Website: walmart
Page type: delivery-shipping
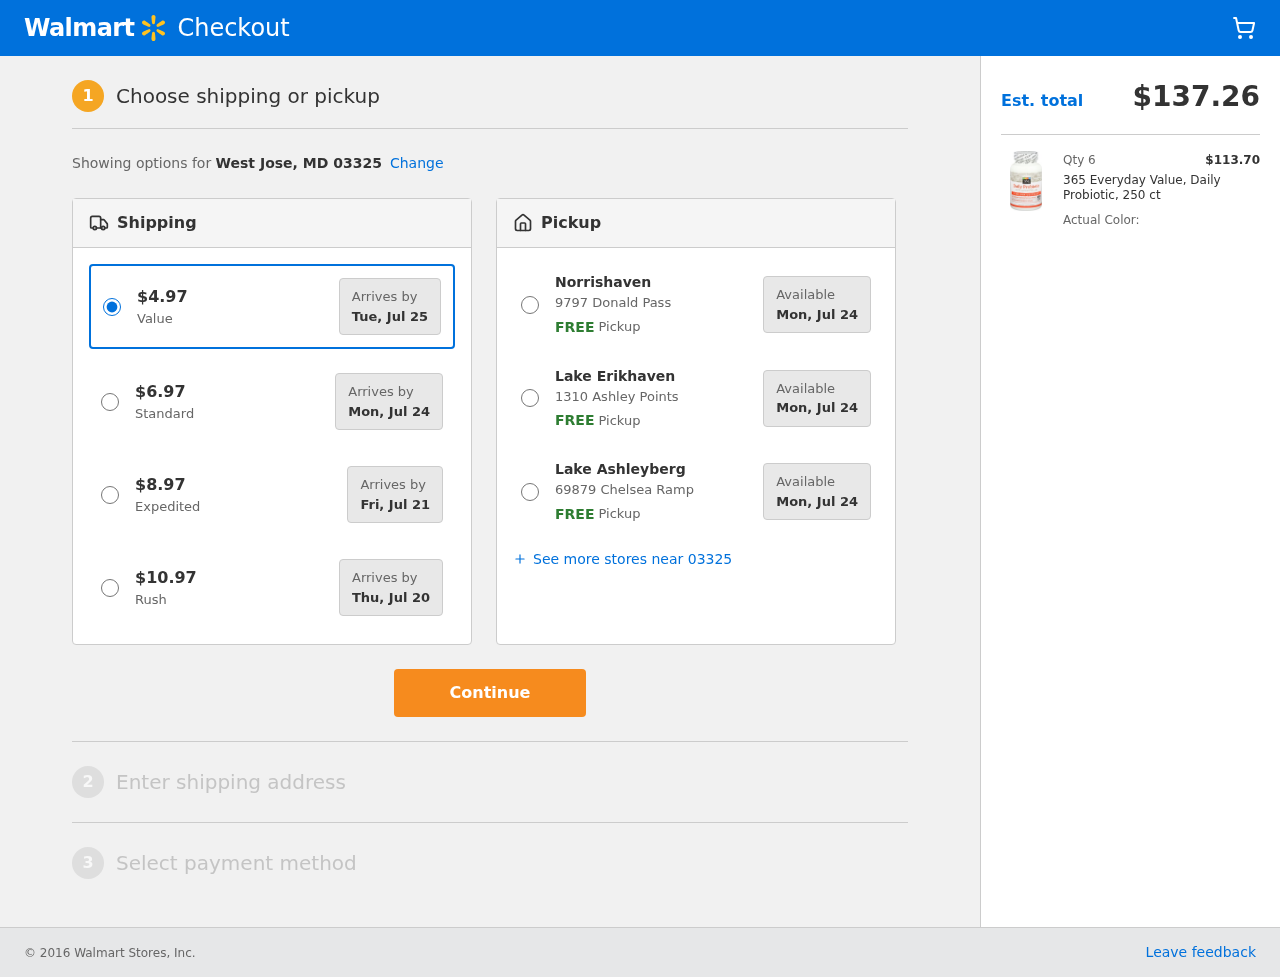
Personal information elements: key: PII_CITY_STATE_ZIP
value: West Jose, MD 03325
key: PII_LOCATION1_CITY
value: Norrishaven
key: PII_LOCATION1_STREET
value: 9797 Donald Pass
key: PII_LOCATION2_CITY
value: Lake Erikhaven
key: PII_LOCATION2_STREET
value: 1310 Ashley Points
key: PII_LOCATION3_CITY
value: Lake Ashleyberg
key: PII_LOCATION3_STREET
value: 69879 Chelsea Ramp
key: PII_POSTCODE
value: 03325
Product elements: key: PRODUCT1_NAME
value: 365 Everyday Value, Daily Probiotic, 250 ct
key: PRODUCT1_PRICE
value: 18.95
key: PRODUCT1_QUANTITY
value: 6
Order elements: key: ORDER_SHIPPING_COST
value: $4.97
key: ORDER_SHIPPING_COST
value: $6.97
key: ORDER_SHIPPING_COST
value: $8.97
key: ORDER_SHIPPING_COST
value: $10.97
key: ORDER_DELIVERY_DATE
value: Fri, Jul 21
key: ORDER_DELIVERY_DATE
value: Tue, Jul 25
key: ORDER_DELIVERY_DATE
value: Thu, Jul 20
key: ORDER_DELIVERY_DATE
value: Mon, Jul 24
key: ORDER_TOTAL
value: $137.26